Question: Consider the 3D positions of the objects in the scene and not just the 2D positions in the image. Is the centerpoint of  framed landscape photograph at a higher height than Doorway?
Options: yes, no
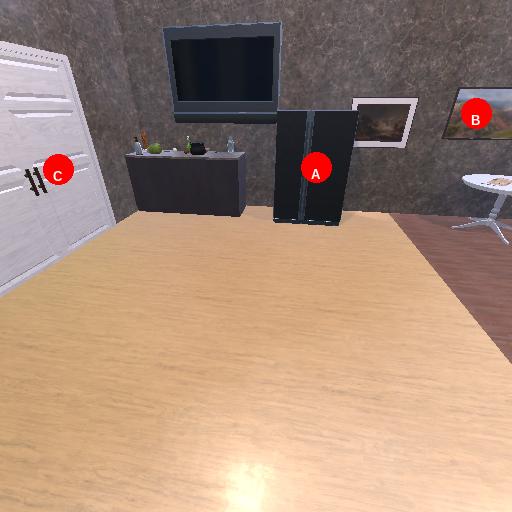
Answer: yes